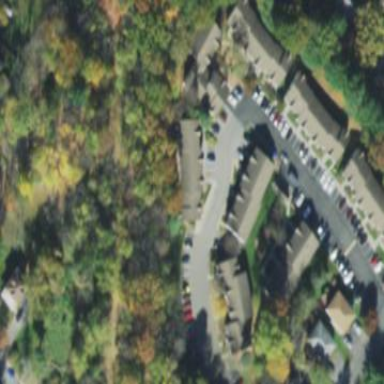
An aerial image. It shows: Residential area with apartments.